Question: <URL> Site map editor is not working with CRM 2011 RU 12.
If someone has found any solution please let me know.
When I am trying to import the solution it's saying this version is not supported which is RU 12.
Previously I was able to use this with CRM 2011 RU 7.
I have Same issue for <URL>

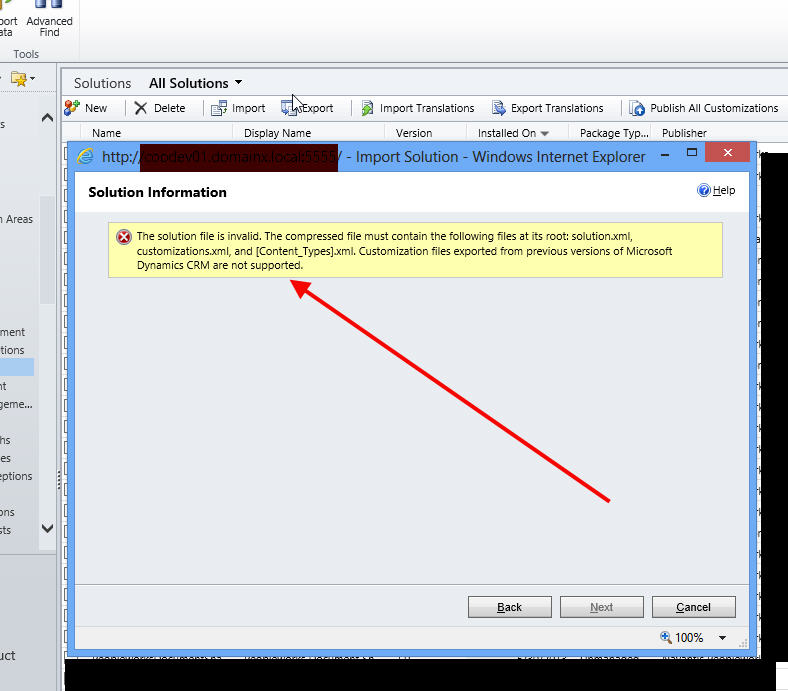
Answer: This Tool is the best one to Edit ribbon for this.
<URL>
It is working with RU 12